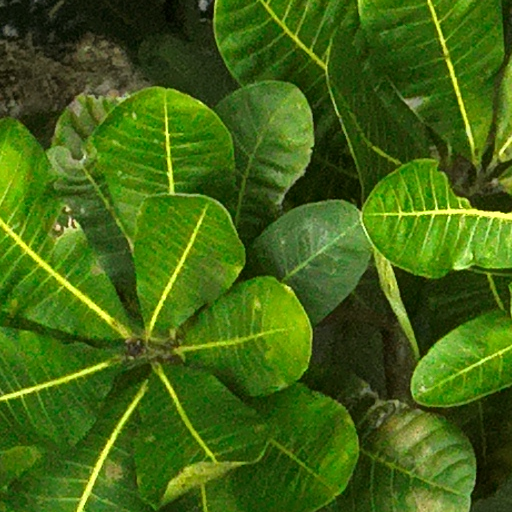
Species: Anacardium excelsum
GBIF accepted scientific name: Anacardium excelsum
Crown area (m\u00b2): 256.756